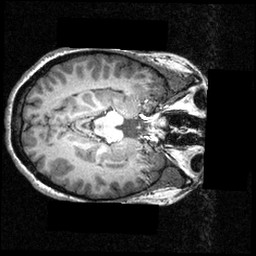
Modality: T1w
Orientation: axial
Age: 21
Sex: female
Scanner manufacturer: siemens
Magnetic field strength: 3.951 T
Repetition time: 1.5 s
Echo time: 0.00335 s